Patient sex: F
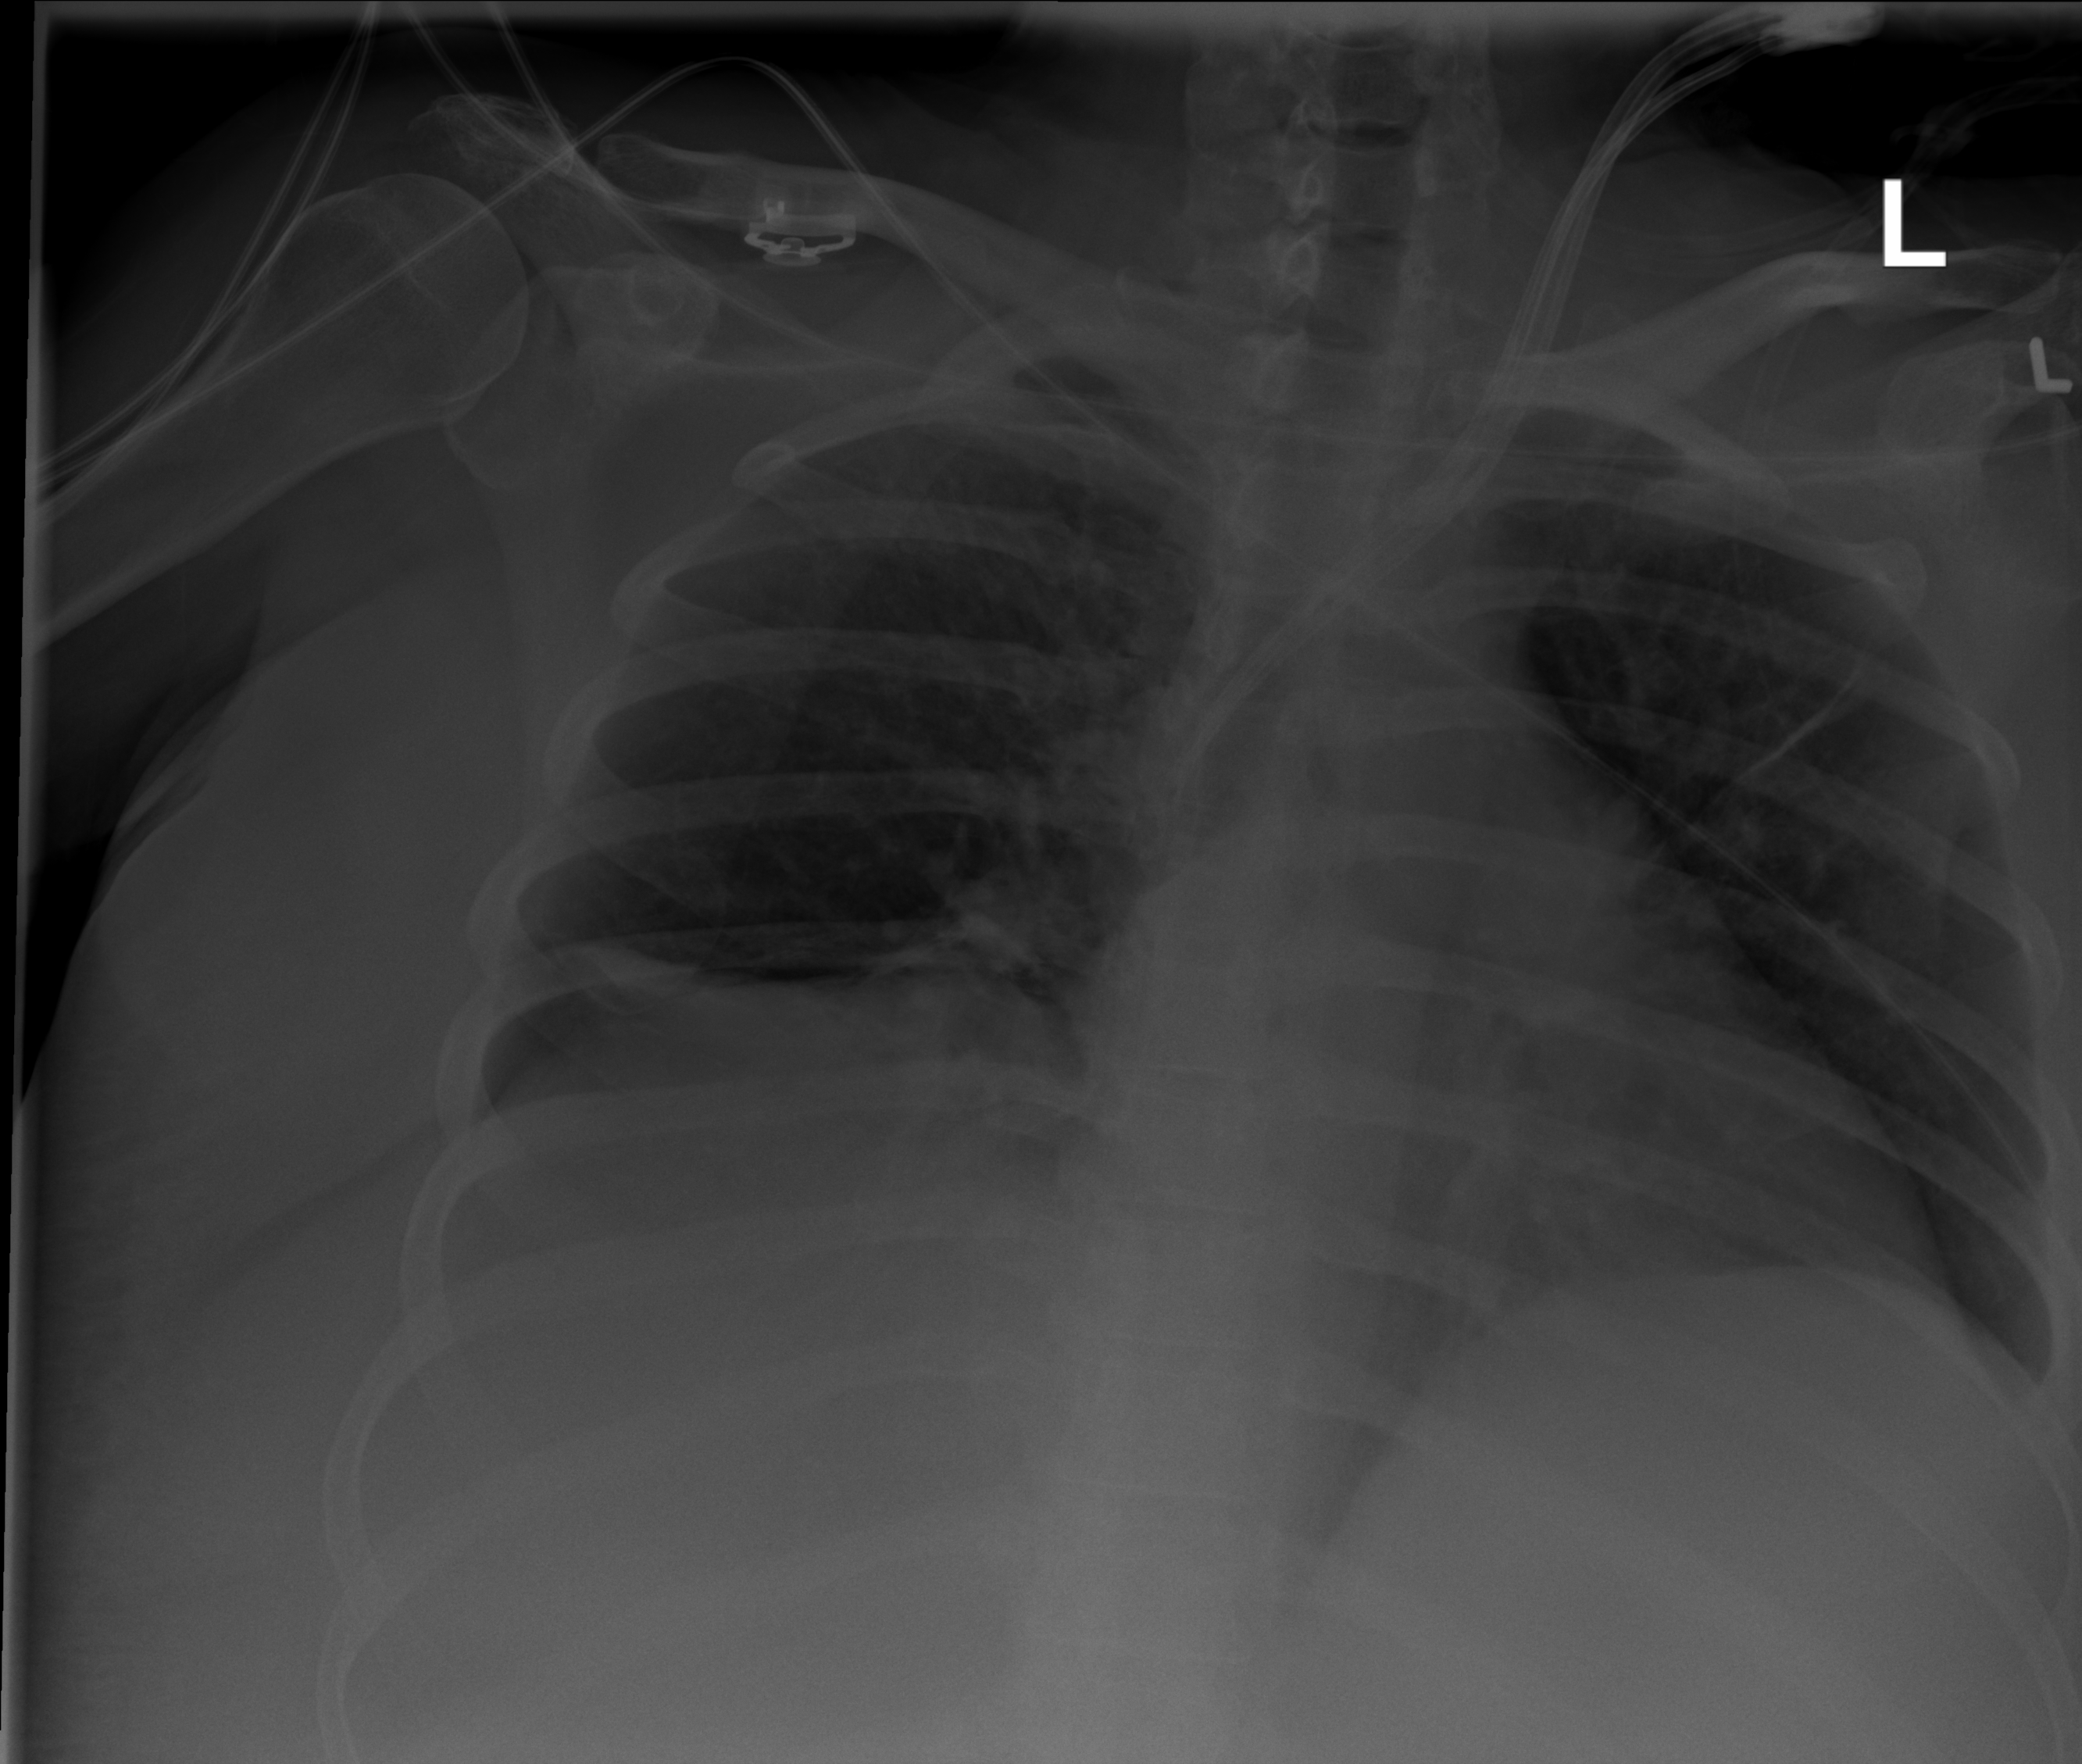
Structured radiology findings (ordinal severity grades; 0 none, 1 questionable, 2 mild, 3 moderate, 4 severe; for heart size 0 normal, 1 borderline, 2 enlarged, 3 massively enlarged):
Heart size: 1
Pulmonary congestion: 0
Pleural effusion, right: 2
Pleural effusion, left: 0
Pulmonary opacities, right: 0
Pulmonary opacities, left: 0
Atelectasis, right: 2
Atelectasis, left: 2